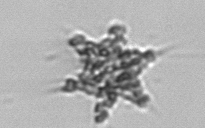
Label: Dictyocha